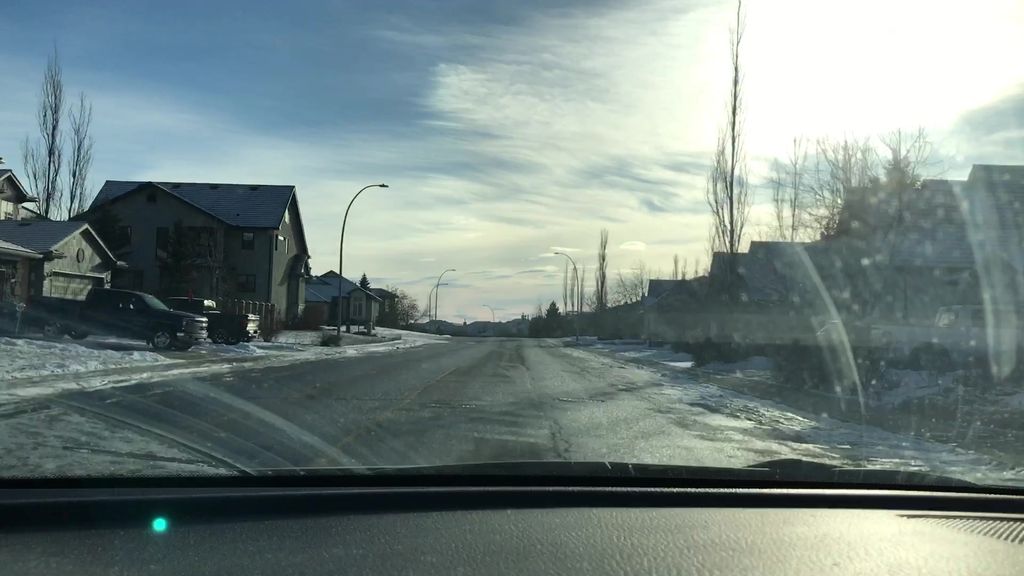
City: calgary